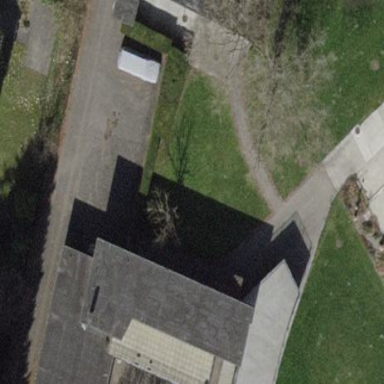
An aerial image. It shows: Part of building is shown in the image.